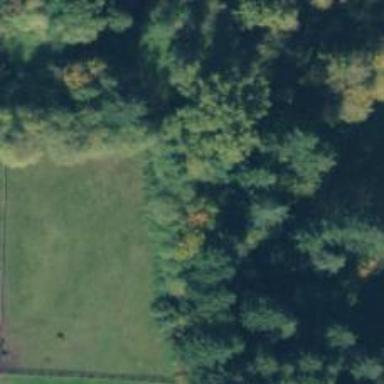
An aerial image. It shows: Bridleway.